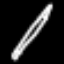
Label: pencil